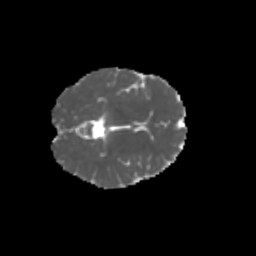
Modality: MD
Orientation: axial
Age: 6
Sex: male
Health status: healthy